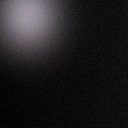
Screen state: off